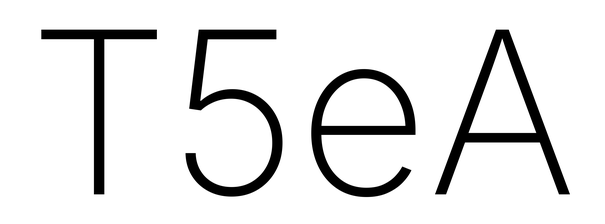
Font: Inter_ExtraLight